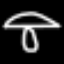
Label: mushroom